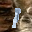
Label: 1